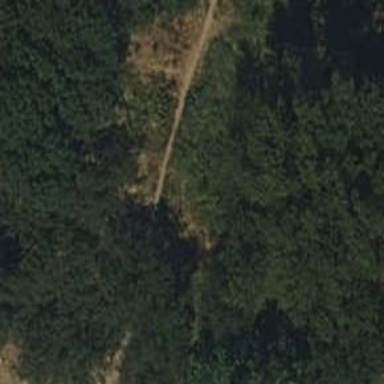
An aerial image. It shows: Path on bridge.